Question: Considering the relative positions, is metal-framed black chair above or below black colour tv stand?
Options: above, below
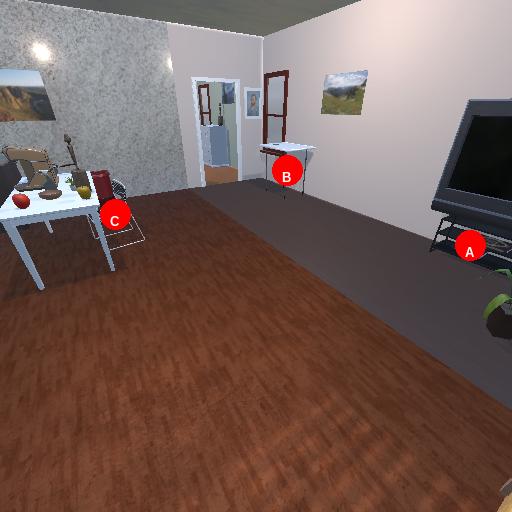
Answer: above